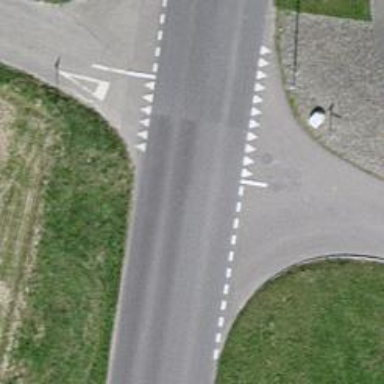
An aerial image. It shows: Road with "give way" sign.